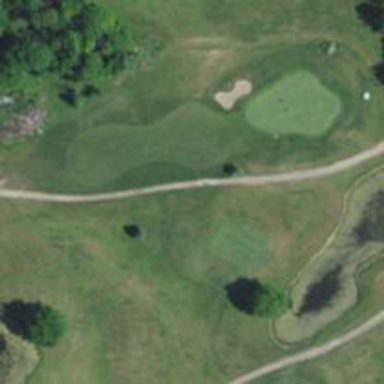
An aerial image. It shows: Path for both roads and golfers.